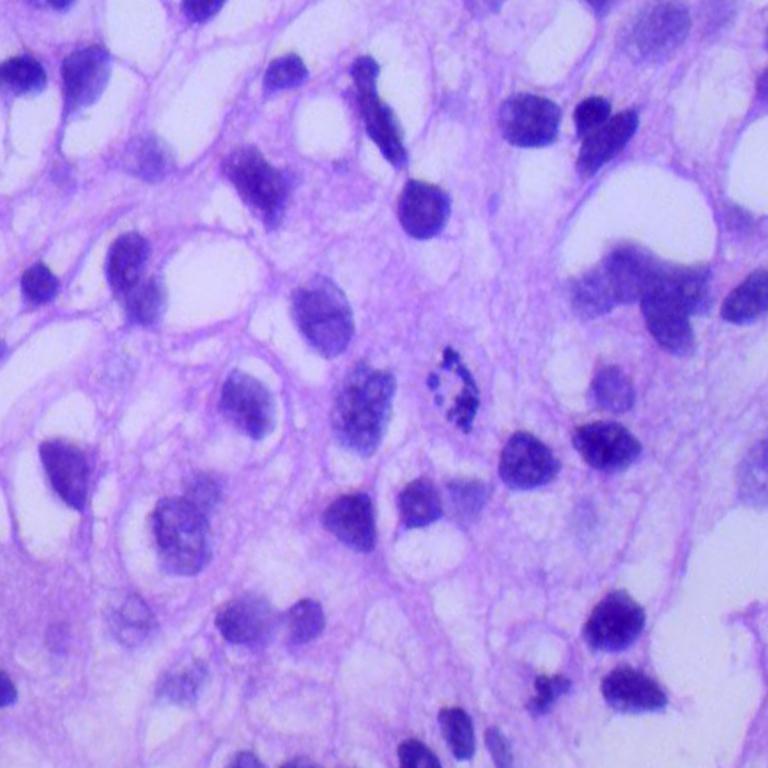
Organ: lung
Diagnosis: squamous carcinomas